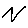
Label: zigzag